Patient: sex M, age 24
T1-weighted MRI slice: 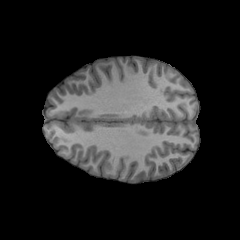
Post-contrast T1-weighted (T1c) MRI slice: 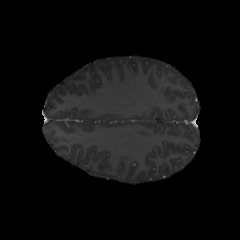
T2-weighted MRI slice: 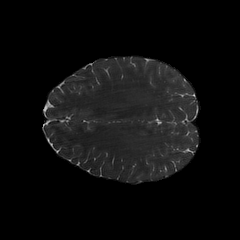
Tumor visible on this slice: no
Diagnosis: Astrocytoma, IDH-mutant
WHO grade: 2